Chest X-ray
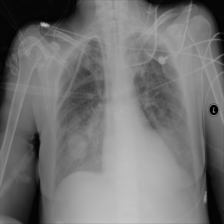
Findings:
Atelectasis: negative
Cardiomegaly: negative
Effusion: positive
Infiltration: negative
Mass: negative
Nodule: positive
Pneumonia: negative
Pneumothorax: negative
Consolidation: negative
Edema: negative
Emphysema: negative
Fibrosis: negative
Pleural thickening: negative
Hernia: negative